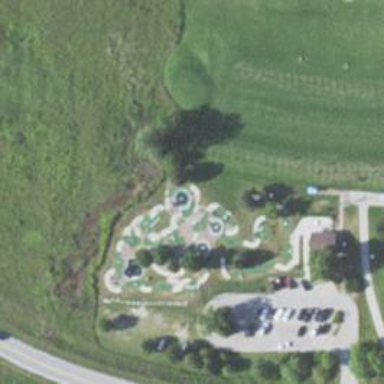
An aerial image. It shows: Miniature golf leisure land.